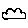
Label: cloud